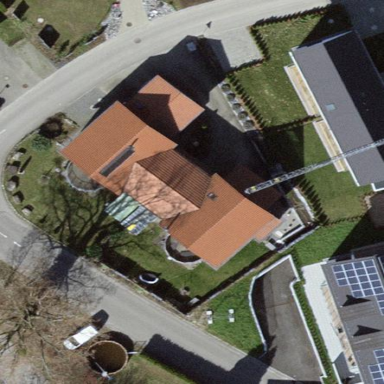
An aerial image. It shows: Semi-detached house.